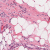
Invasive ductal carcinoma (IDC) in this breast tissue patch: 0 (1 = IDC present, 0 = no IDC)